Question:
---
When click on it just call of
'''
button1.setOnClickListener(this);
public void onClick(View v) {
// TODO Auto-generated method stub
switch (v.getId())
{
case R.id.button1:
Intent intent = new Intent(getApplicationContext(), ActivitySecond.class);
startActivity(intent);
break;
default:
break;
}
}
'''
But, on Double tap it open ActivitySecond.
---
HOW TO RESOLVE IT.
PLEASE IF ANY SOLUTION THEN SHARE IT.
Thank you.
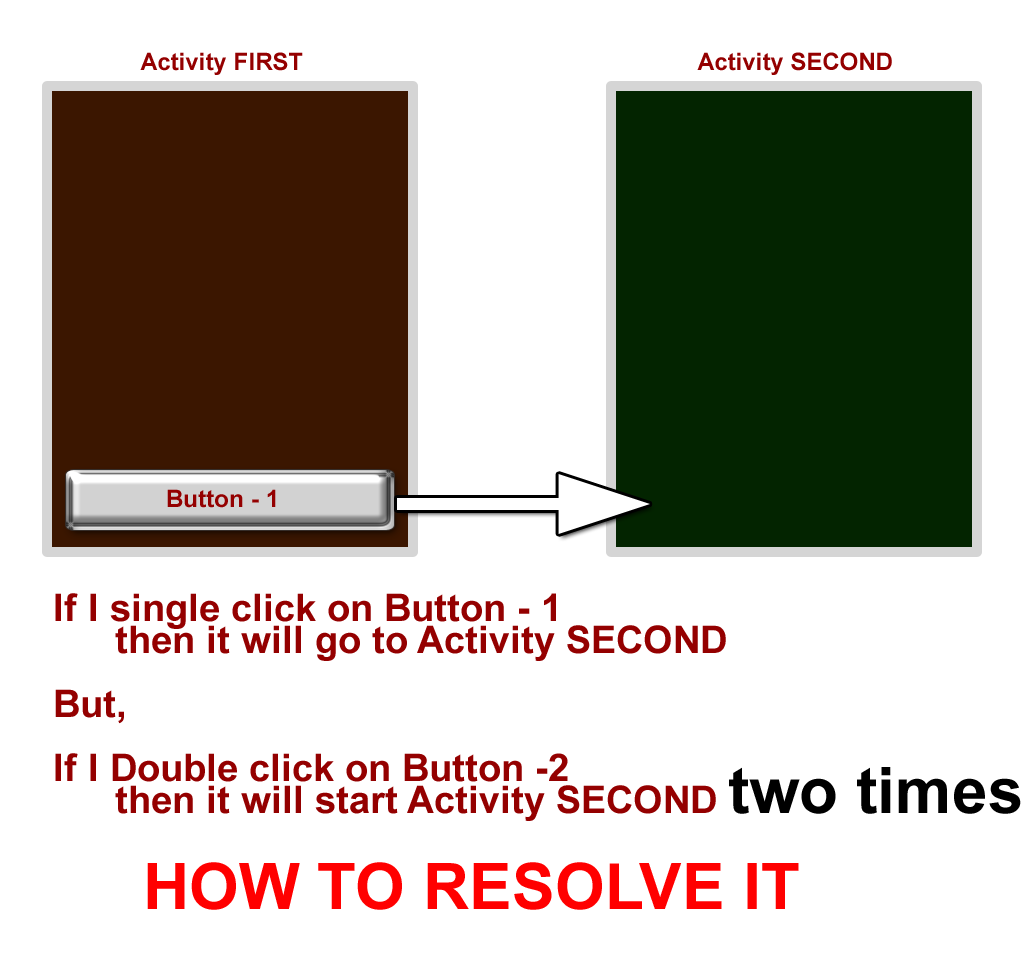
Answer: As Gabe Sechan sad:
> This can be done via timer (get the time they click on it, save it, and if they click it again within say 100ms ignore the 2nd click)
Here is an implementation that i used in my project:
'''
public abstract class OnOneClickListener implements View.OnClickListener {
private static final long MIN_CLICK_INTERVAL = 1000; //in millis
private long lastClickTime = 0;
@Override
public final void onClick(View v) {
long currentTime = SystemClock.elapsedRealtime();
if (currentTime - lastClickTime > MIN_CLICK_INTERVAL) {
lastClickTime = currentTime;
onOneClick(v);
}
}
public abstract void onOneClick(View v);
}
'''
Just use 'OnOneClickListener' instead of 'OnClickListener' and execute your code in 'onOneClick()' method.
The solution with disabling button in 'onClick()' will not work. Two clicks on a button can be scheduled for execution even before your first 'onClick()' will execute and disable the button.